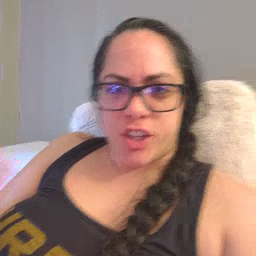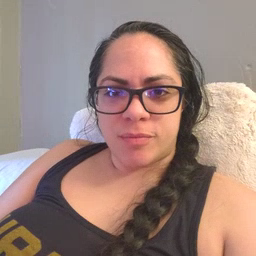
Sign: refrigerator